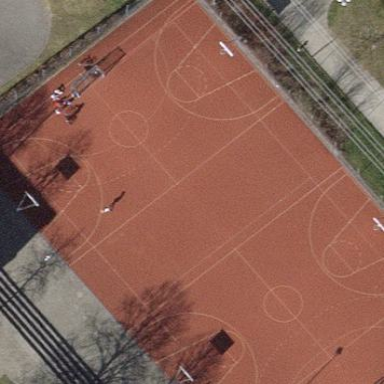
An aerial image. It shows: Red tartan pitch used for basketball and handball.